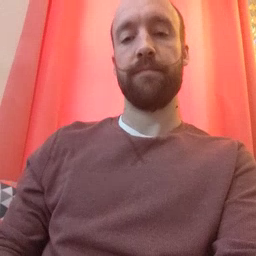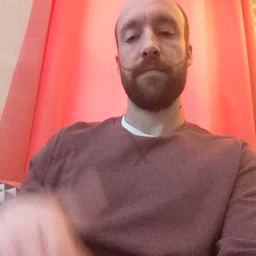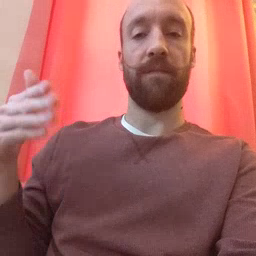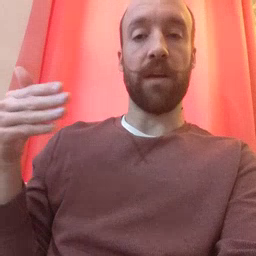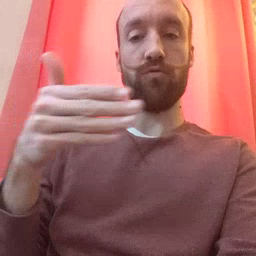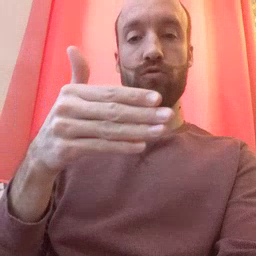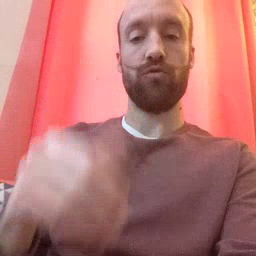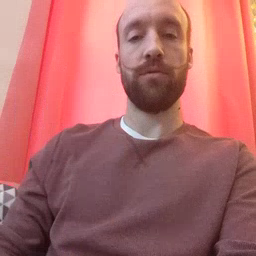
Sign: fish